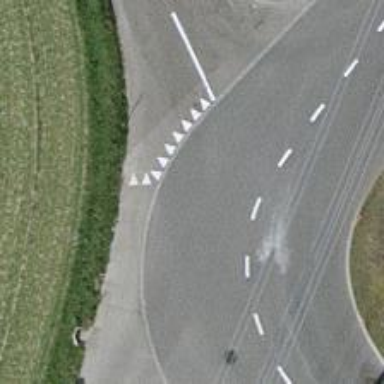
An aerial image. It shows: Unclassified road with asphalt surface.